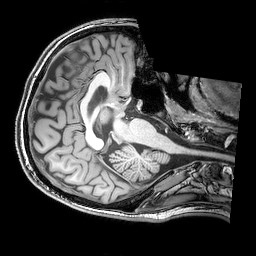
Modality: T1w
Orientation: axial
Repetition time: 0.00828 s
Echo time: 0.00388 s